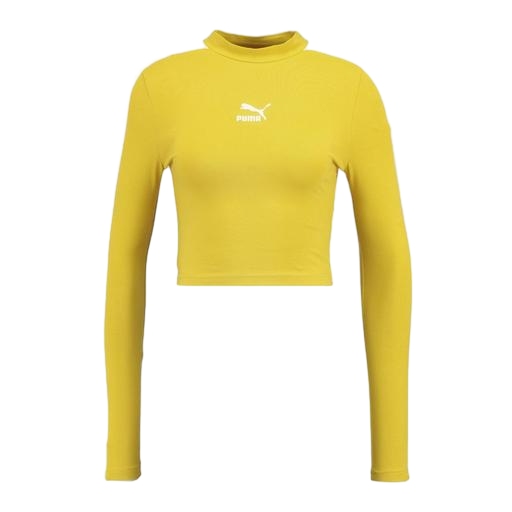
yellow iconic women's long-sleeved t-shirt, longsleeve t-shirt, long-sleeve top, white background